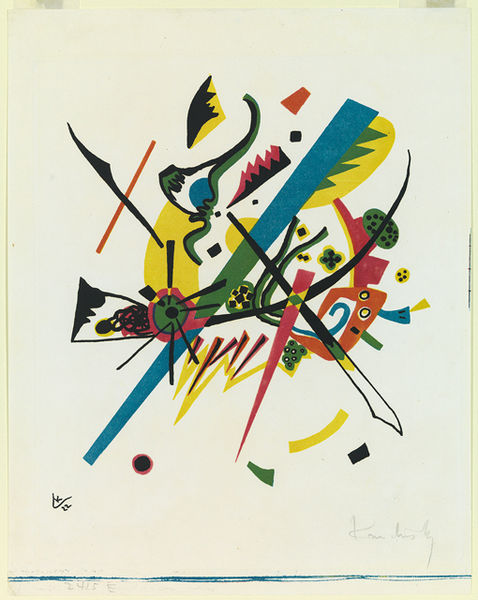
Titel: Kleine Welten I (Small Worlds I), Kleine Welten I (Small Worlds I)
Künstler: Wassily Kandinsky
Standort: Amherst (Massachusetts, USA)
Institution: Mead Art Museum, Amherst College
Schlagwörter: blue, red, white, black, green, yellow, pink, print, drawing, paper, dots, abstract, kandinsky, square, colorful, colors, colourful, signature, geometric, abstraction, circle, eye, forms, lines, shapes, long, colour, composition, round, collage, abstract expressionism, geometrical, clack, wassily\, abtract, joan miro, abstract art, 20th century art, kandisky, wassily